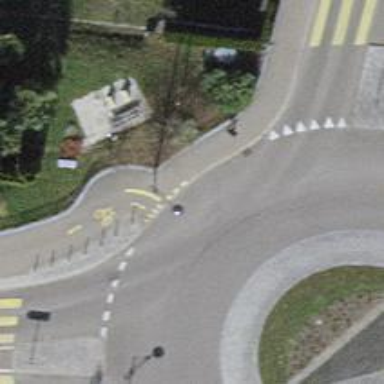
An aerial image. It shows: Cycleway.